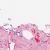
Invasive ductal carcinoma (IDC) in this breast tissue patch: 0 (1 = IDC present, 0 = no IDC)